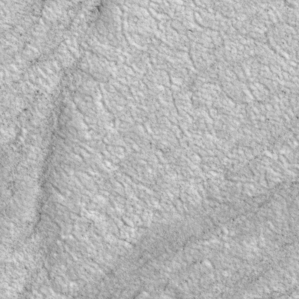
Label: non_frost